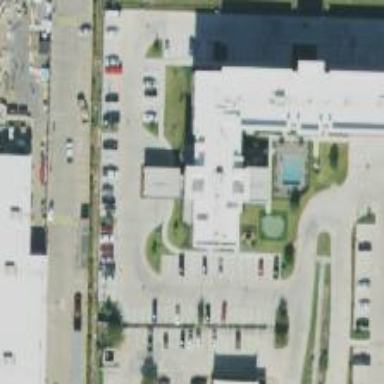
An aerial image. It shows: Hotel building.